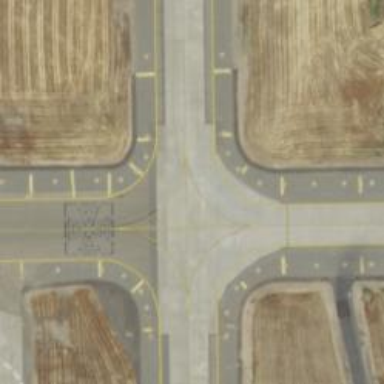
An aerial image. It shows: Image of taxiway at airport.